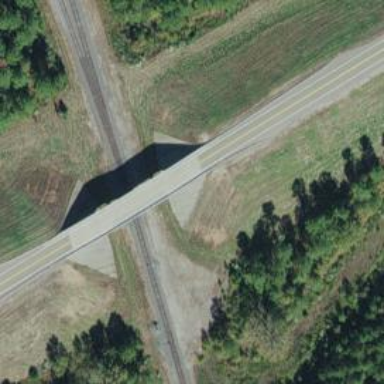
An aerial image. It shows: Secondary road crossing viaduct bridge.